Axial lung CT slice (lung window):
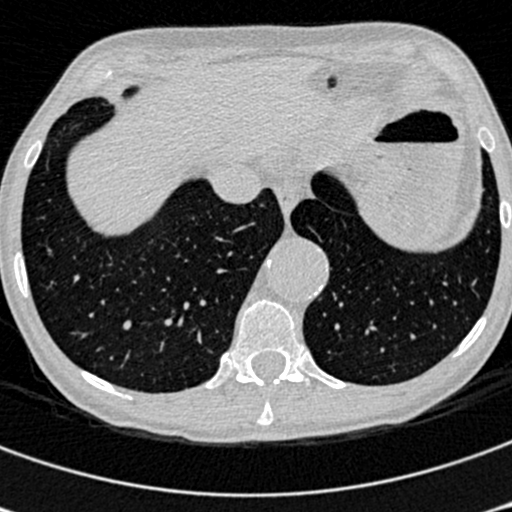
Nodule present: no